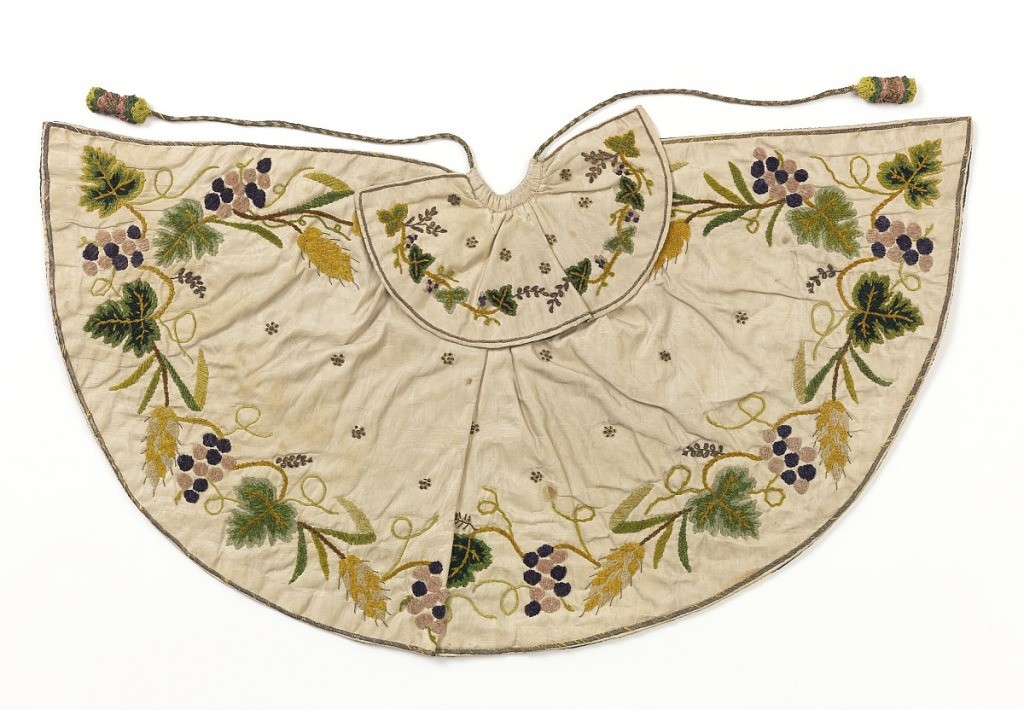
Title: Cape for an ecclesiastical figurine
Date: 1750–99
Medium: silk, metallic yarns, sequins Technique: embroidered with chenille and metallic yarns on moire
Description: Small cape for an ecclesiastical figure, the "Bambino". White silk moire embroidered with silk chenille in greens, yellows, purples, and gold sequins and thread. Grapevine and wheat design, large-scale, around edge of cape and on collar.